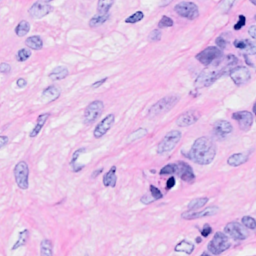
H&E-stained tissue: Breast